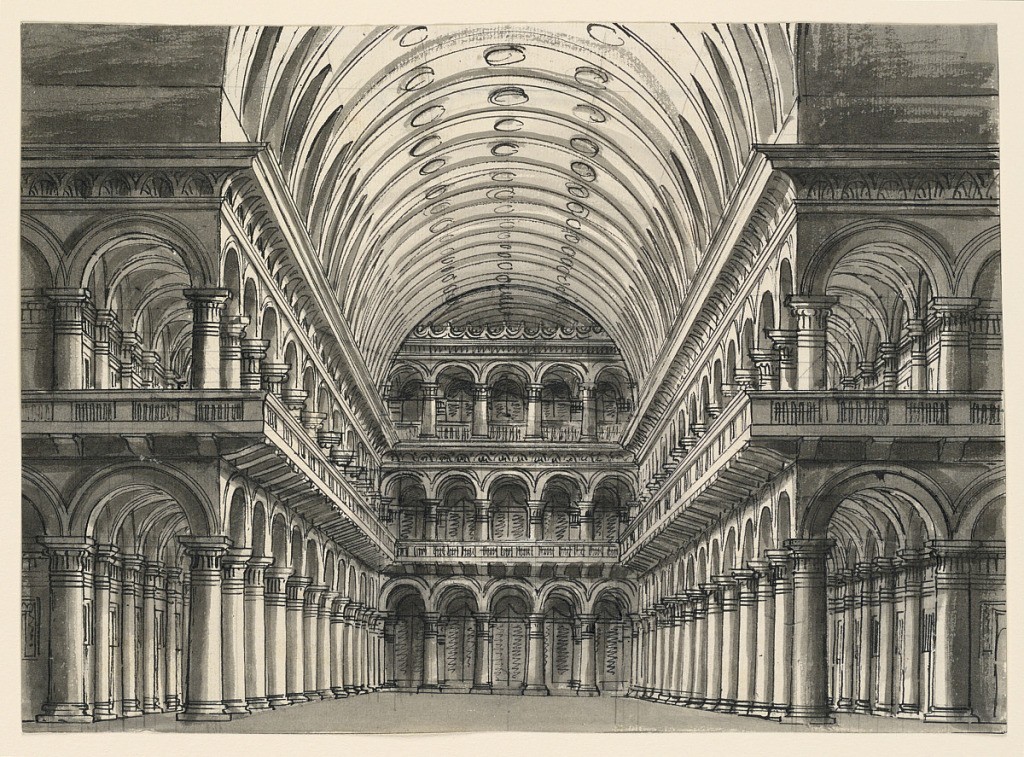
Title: Stage Design, Romanesque Hall
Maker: Antonio Liverani, 1795 – 1878
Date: early 19th century
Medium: Pen and sepia ink, brush and wash on paper
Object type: Drawing
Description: Horizontal rectangle. Interior of high vaulted hall with porticoes.